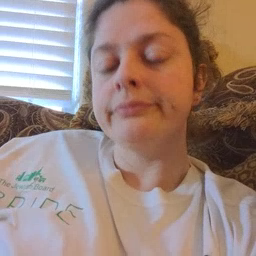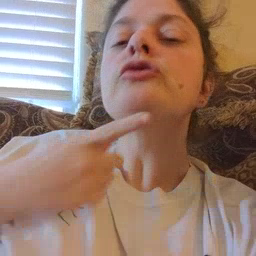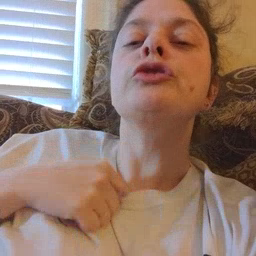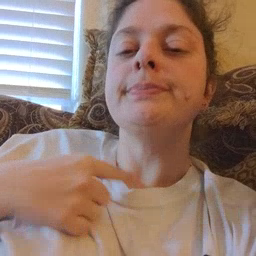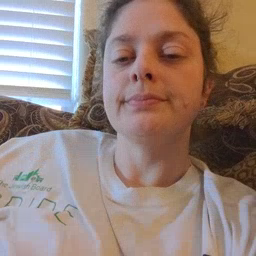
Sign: thirsty